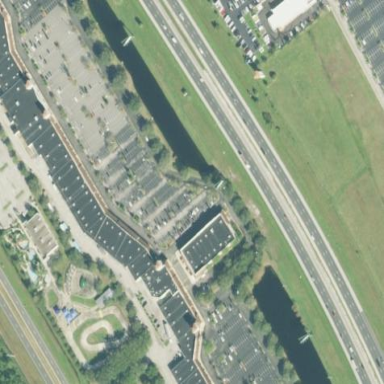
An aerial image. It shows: Retail building which is mall.